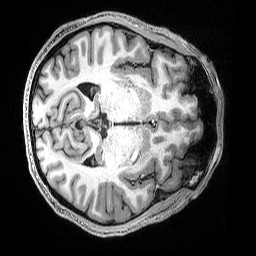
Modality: T1w
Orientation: axial
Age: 29
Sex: male
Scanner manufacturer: siemens
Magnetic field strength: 3 T
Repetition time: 2.53 s
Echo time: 0.0033 s